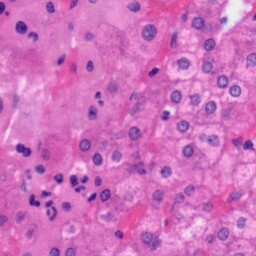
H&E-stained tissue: Liver